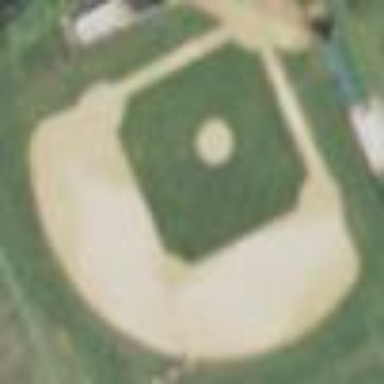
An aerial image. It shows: Baseball pitch for leisure and sports activities.